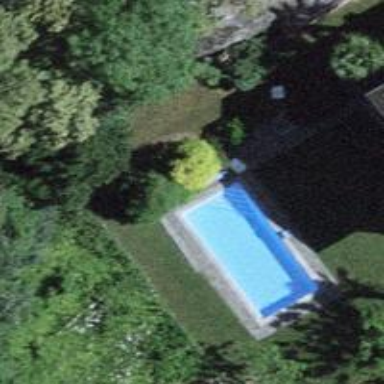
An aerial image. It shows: Swimming pool located in leisure land.